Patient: sex M, age 57
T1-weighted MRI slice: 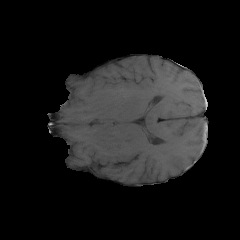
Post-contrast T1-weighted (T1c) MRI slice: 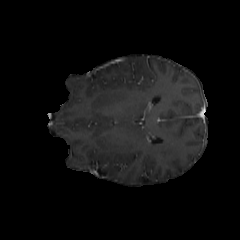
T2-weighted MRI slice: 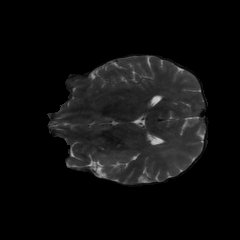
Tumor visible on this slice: yes
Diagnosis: Glioblastoma, IDH-wildtype
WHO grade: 4